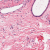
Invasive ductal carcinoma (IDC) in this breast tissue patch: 0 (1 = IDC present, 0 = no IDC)